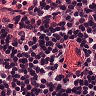
Metastatic tissue present: no